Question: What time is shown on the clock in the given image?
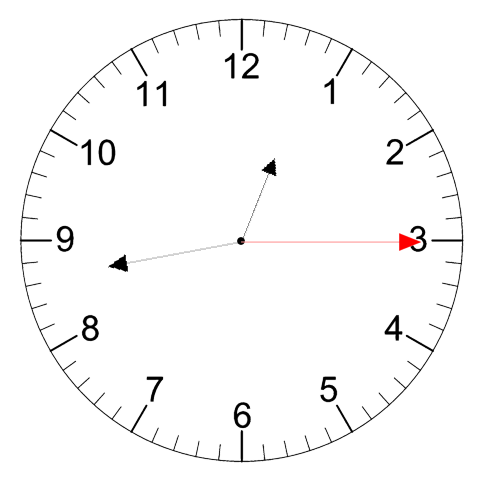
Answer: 12:43:15